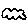
Label: cloud